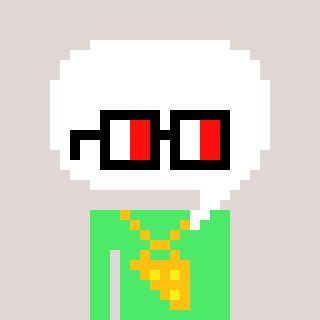
a pixel art character with square glasses with black frames and red eyes, a speech bubble-shaped head and a teal-colored body on a warm background